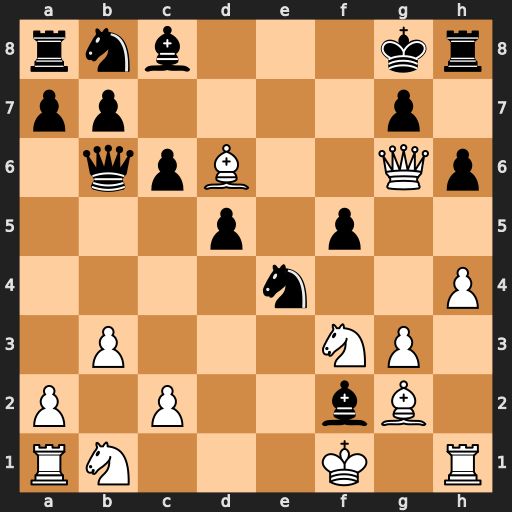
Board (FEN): rnb3kr/pp4p1/1qpB2Qp/3p1p2/4n2P/1P3NP1/P1P2bB1/RN3K1R
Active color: w
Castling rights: -
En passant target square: -
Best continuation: Be5 Nxg3+ Bxg3